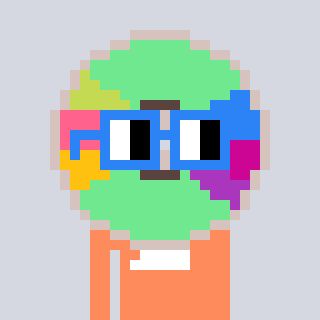
a pixel art character with square blue glasses, a cd-shaped head and a peachy-colored body on a cool background